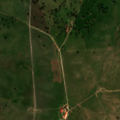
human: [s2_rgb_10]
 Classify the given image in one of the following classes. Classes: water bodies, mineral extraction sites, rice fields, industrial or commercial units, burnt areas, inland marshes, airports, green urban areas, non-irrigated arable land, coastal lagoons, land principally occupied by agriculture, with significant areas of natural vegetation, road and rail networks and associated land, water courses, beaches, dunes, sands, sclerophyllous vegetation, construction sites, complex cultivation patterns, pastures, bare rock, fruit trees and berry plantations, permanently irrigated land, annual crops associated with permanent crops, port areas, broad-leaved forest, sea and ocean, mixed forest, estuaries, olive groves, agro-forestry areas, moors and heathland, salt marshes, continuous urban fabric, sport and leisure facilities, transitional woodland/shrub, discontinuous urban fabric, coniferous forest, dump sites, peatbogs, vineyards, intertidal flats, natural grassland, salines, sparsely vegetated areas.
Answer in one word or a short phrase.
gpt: non-irrigated arable land, agro-forestry areas